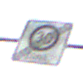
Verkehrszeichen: EndeZone30
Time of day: Night
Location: Outdoor (Nature)
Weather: Overcast
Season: NotSpecified
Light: Artificial